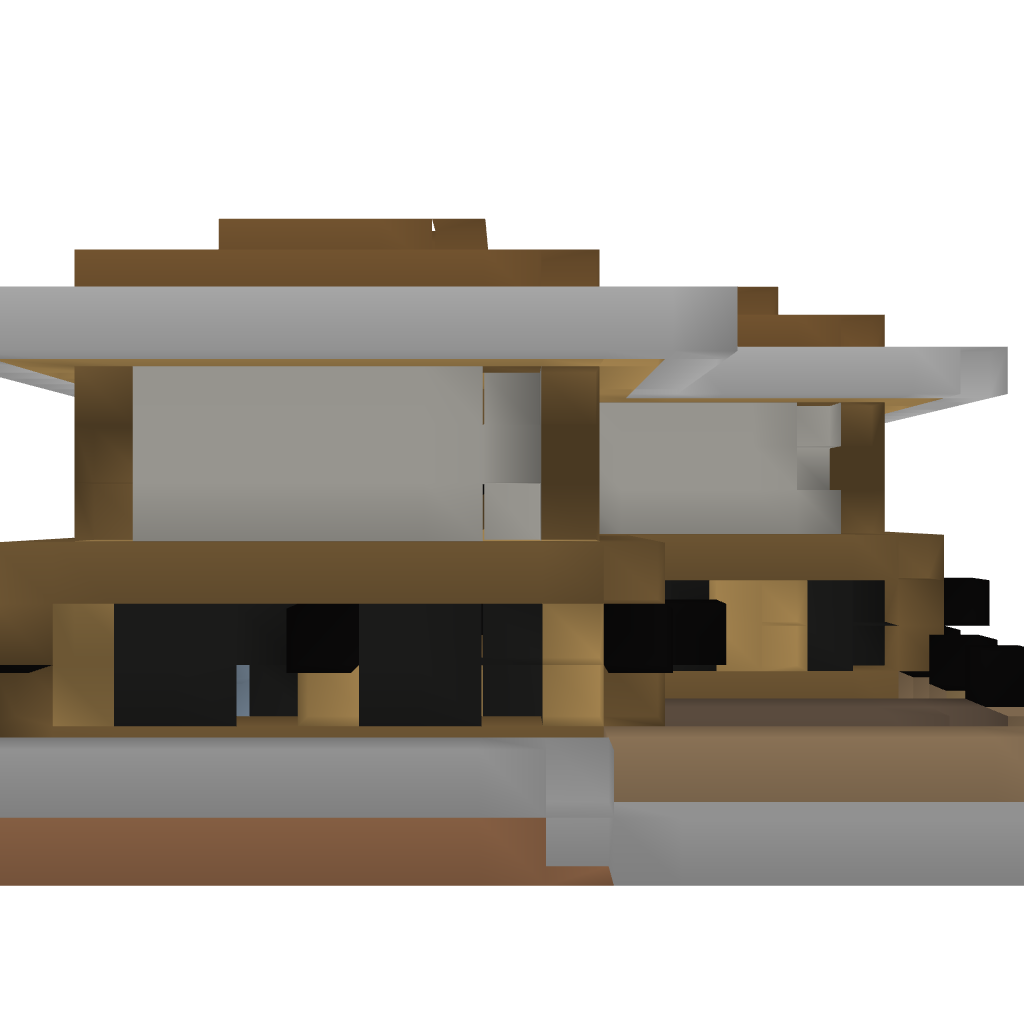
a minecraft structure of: Dark wood house